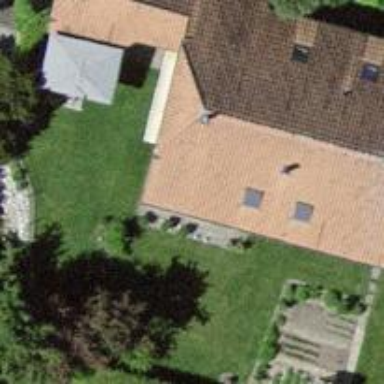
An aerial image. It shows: Detached building.